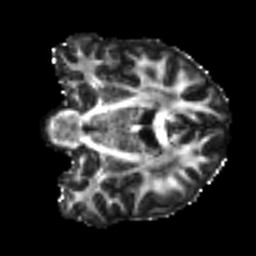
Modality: FA
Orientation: coronal
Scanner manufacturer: siemens
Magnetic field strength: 3 T
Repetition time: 4 s
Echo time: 0.0594 s